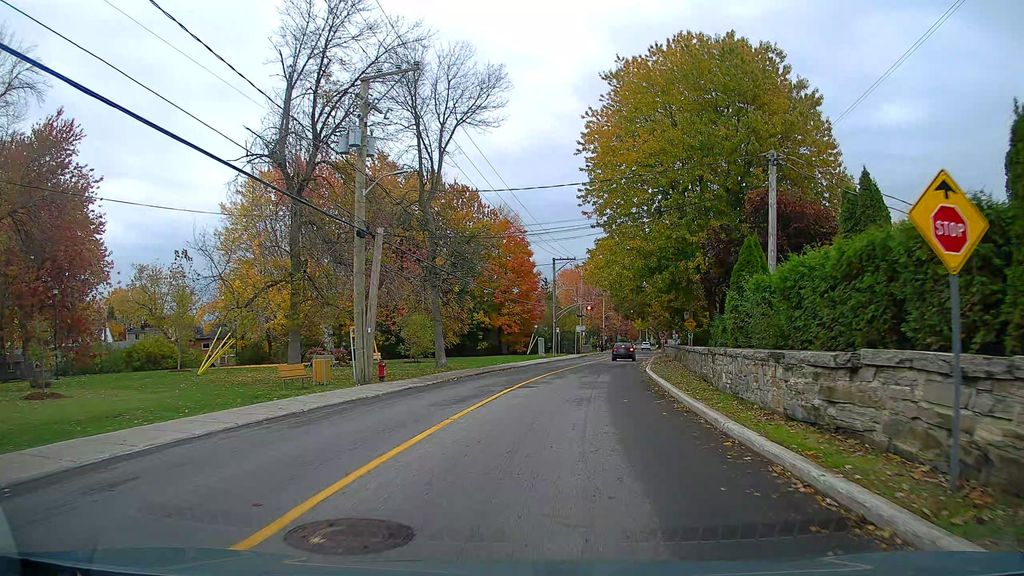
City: montreal